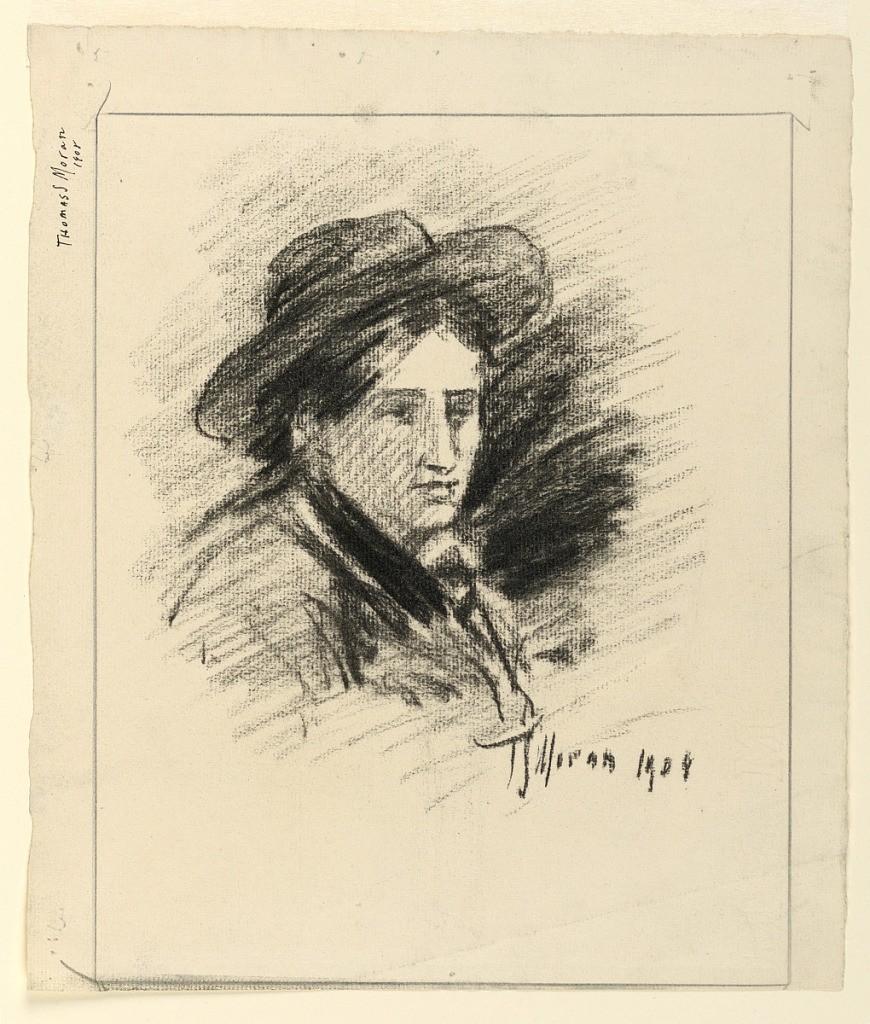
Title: Portrait of a Young Man
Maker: Thomas Sidney Moran, American, 1863–1930
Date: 1908
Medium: Charcoal on laid paper
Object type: Drawing
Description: Head of a young man seen from the right, turned slightly to the front, wearing a large brimmed hat on the back of his head.